Question: I'm trying to develop a custom PDF viewer using <URL> library.
I downloaded compiled dlls (32 and 64 bit) and took a look to examples: very nice.
Then I started a library project in VS2010 and created a new user control (the one I want to export): dll compiled succesfully.
So I created a GUI project (net 4.0), referenced my assembly and dropped my control to main form: I have an error that says (I'm translating, so it could be wrong) .

To prevent some question:
- - - -
Here is what I left after deleting everything (for testing purpose):
'''
public partial class PdfViewer : UserControl
{
PDFWrapper _pdfDoc = null;
public PdfViewer()
{
InitializeComponent();
}
}
'''
Just to tell you: if I try to remove any reference to PDFLibNet (removing 'PDFWrapper _pdfDoc = null;'), my control is dropped correctly on form.
I even tried to register PDFLibNet into GAC, but the result is the same.
I'm really confused...
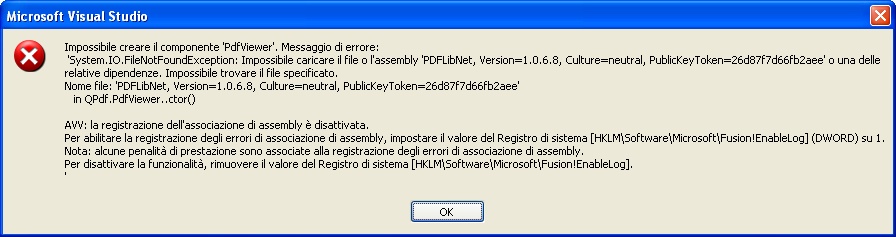
Answer: make sure you don't check debug folder and the output mode is release.